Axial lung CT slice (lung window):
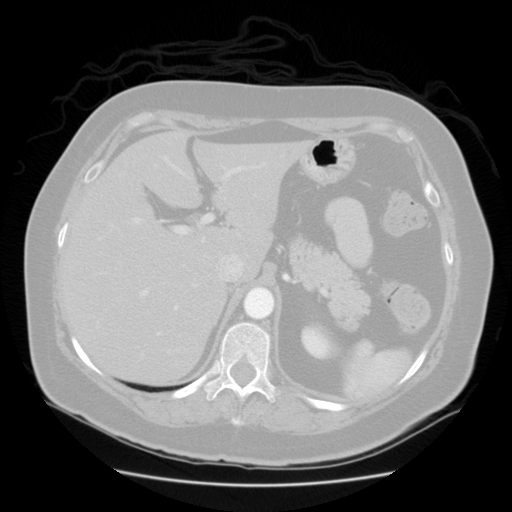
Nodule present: no